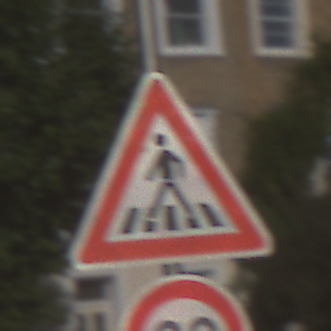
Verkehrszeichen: FussgaengerueberwegRechts
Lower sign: Geschwindigkeit20
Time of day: MorningAfternoon
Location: Outdoor (Urban)
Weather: PartlyCloudy
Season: NotSpecified
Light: Natural